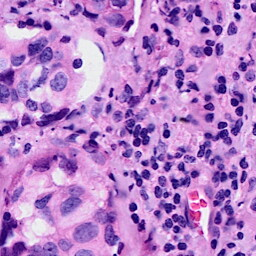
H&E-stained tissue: Breast